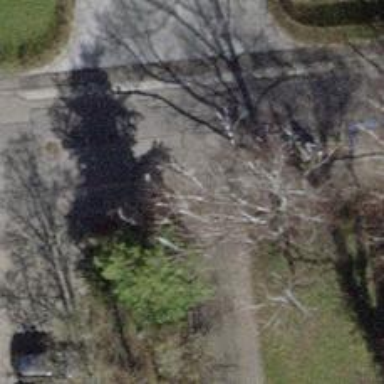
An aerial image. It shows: Unmarked crossing with traffic calming table.